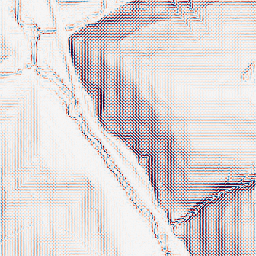
Category: wavelet
Decomposition family: wavelet_biorthogonal
Decomposition parameters: wavelet: bior1.3
level: 2
Upsampling method: lanczos
Upsampling parameters: scale: 4
Upsampling scale: 4